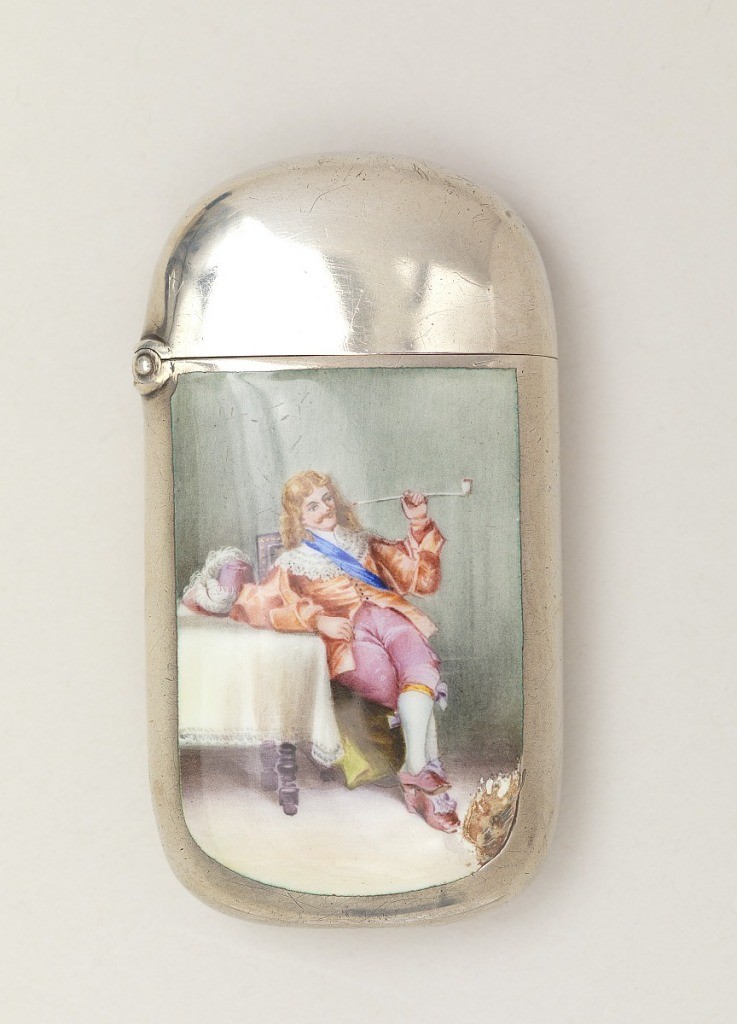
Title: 17th Century Gentleman Smoking Pipe
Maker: Reed & Barton, American, 1824–2015
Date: ca. 1900
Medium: Silver, enamel
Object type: Matchsafe
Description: Oblong, with upper, lower parts and sides curved, featuring polychrome enamel decoration of gentleman, legs crossed and seated at table, dressed in 17th century costume smoking a clay pipe. He wears pale red 3/4 length jacket with white lace collar and blue sash draped diagonally across chest, pink knee pants, white stockings, pink Louis XIV style shoes. Table is covered with lace trimmed white cloth, on which sits his pink broad rimmed hat with large white feathers attached. He appears to be sitting on a green-yellow throw that is draped on seat of chair. Plain background is light gray. Reverse undecorated. Lid hinged on left. Striker in small oval recess on box bottom.